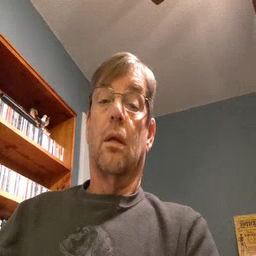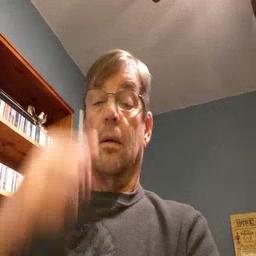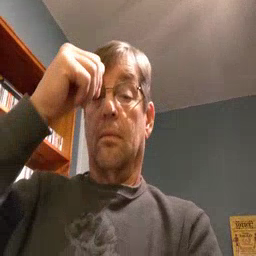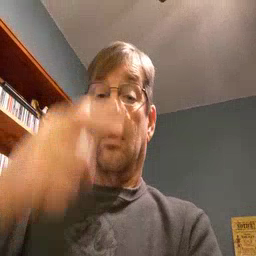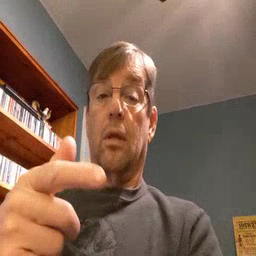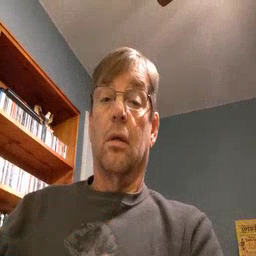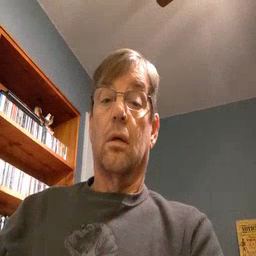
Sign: brother